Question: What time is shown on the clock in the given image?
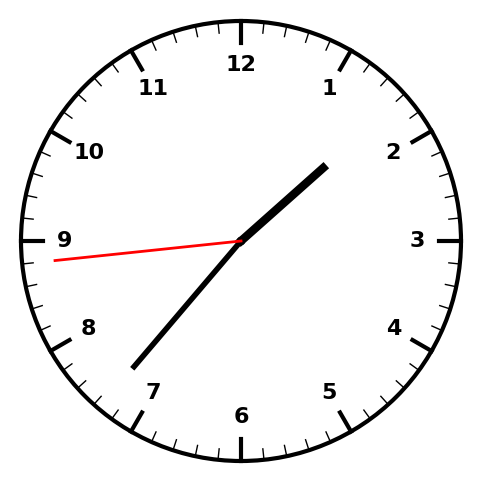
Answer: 01:36:44